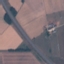
Label: Highway